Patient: sex M, age 61
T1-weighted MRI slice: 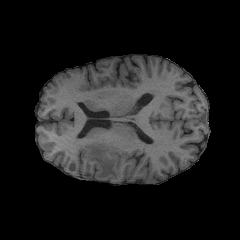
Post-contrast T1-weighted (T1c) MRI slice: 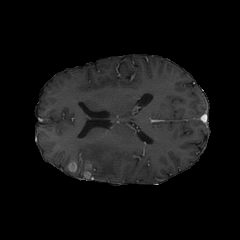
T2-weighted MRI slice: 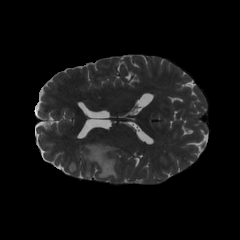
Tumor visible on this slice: yes
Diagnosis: Glioblastoma, IDH-wildtype
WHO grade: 4